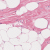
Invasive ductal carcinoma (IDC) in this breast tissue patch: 0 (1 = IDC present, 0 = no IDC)